【题型】填空题　【知识点】立体几何　【难度】easy
如图，已知圆柱的一个截面边界是椭圆 $\Gamma$，其中 $\Gamma$ 的长轴 $AC$ 为该圆柱轴截面的对角线，短轴长等于圆柱底面直径的长. 将圆柱侧面沿母线 $AB$ 展开，则椭圆 $\Gamma$ 在展开图中恰好为一个周期的三角函数图象. 若该段曲线是函数 $y = 1 - \cos\frac{\sqrt{3}}{3}x$ 的图象的一部分，则椭圆 $\Gamma$ 的离心率为\underline{\qquad\qquad}.

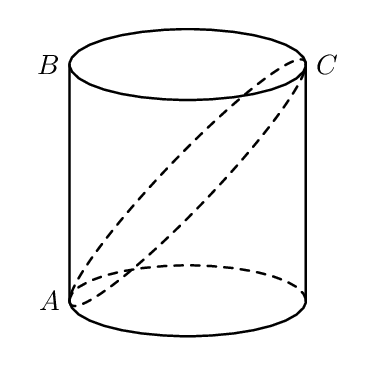
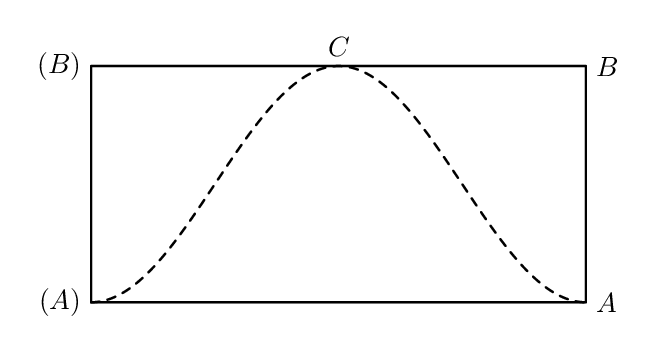
【解答】
【答案】 $\frac{1}{2}$

【详解】 函数 $y = 1 - \cos\frac{\sqrt{3}}{3}x$ 的值域为 $[0, 2]$，最小正周期 $T = \frac{2\pi}{\frac{\sqrt{3}}{3}} = 2\sqrt{3}\pi$.

依题意，圆柱的高 $h = |AB| = 2$，设圆柱的底面半径为 $r$，则 $2\pi r = 2\sqrt{3}\pi$，解得 $r = \sqrt{3}$.

椭圆短轴长 $2b = 2r = 2\sqrt{3}$，即 $b = \sqrt{3}$，长轴长 $2a = \sqrt{h^2 + (2r)^2} = 4$，即 $a = 2$.

所以椭圆的离心率 $e = \frac{\sqrt{a^2 - b^2}}{a} = \sqrt{1 - \frac{b^2}{a^2}} = \frac{1}{2}$.

 故答案为：$\frac{1}{2}$.